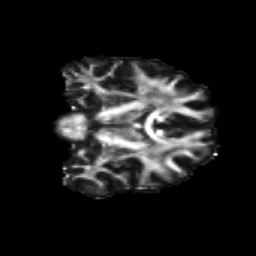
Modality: FA
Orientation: coronal
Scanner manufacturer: siemens
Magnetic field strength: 3 T
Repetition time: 9.2 s
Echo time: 0.084 s